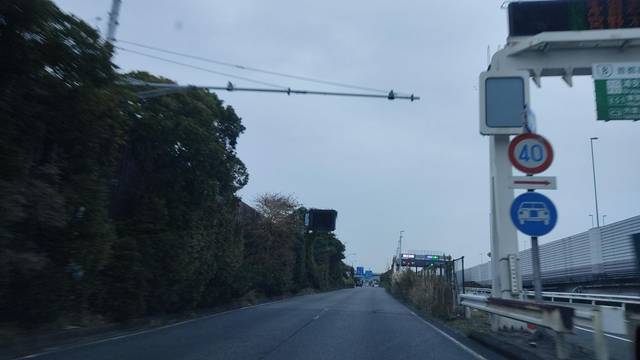
Region: Japan
Coordinates: 35.653, 139.905